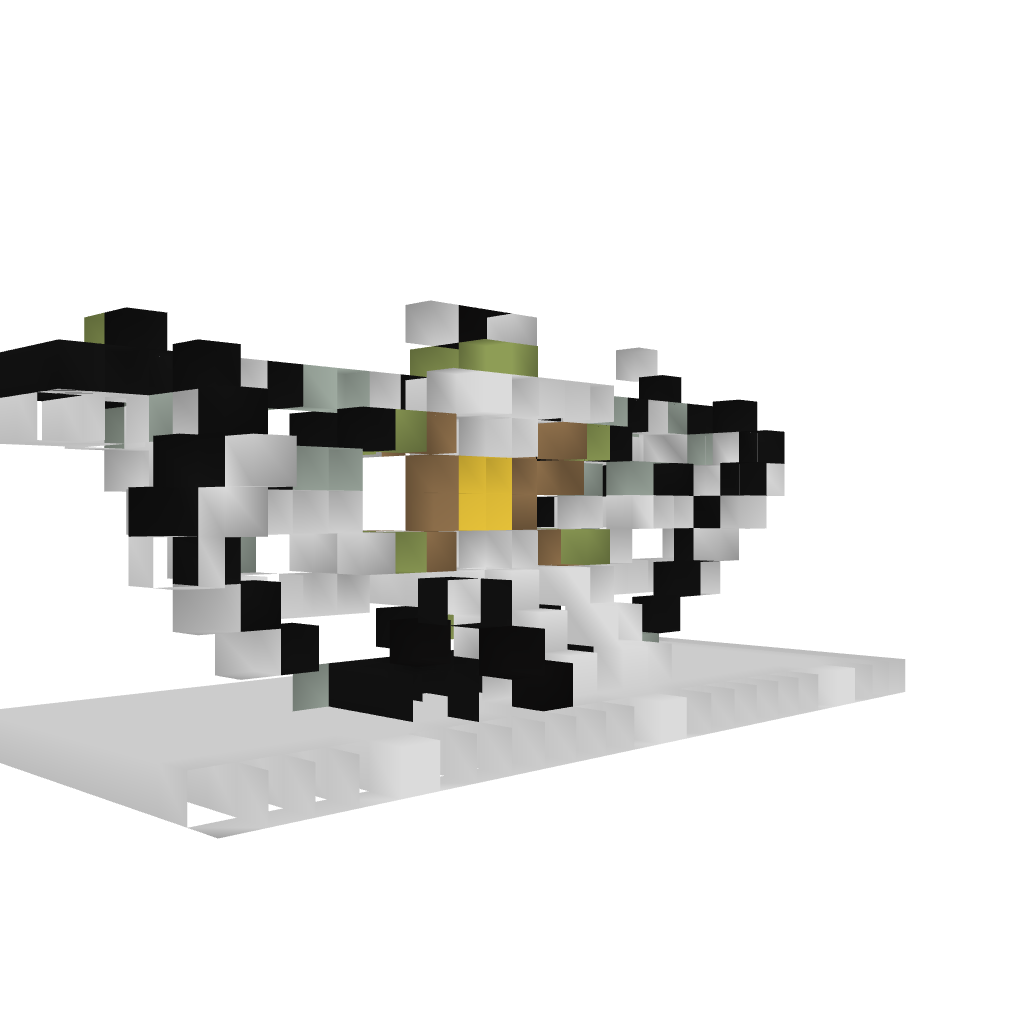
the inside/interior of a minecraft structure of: Door 4x4